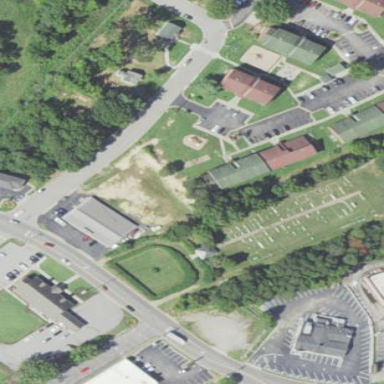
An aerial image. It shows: Cemetery.